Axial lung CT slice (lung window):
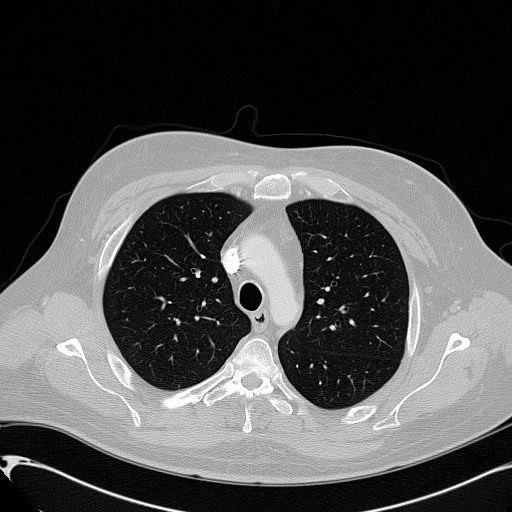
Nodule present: no